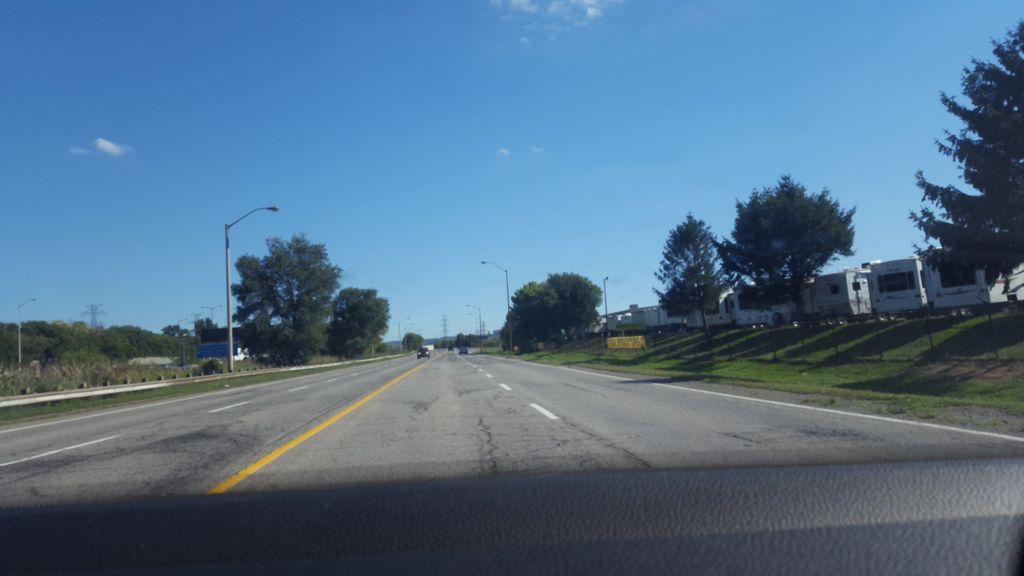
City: hamilton